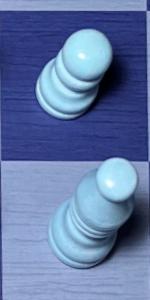
Label: Bishop_White